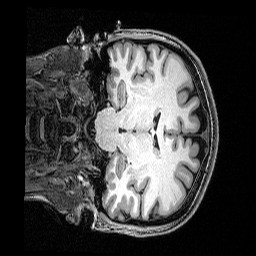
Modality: T1w
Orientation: coronal
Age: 37
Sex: female
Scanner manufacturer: siemens
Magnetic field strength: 3 T
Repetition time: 2.53 s
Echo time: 0.0035 s